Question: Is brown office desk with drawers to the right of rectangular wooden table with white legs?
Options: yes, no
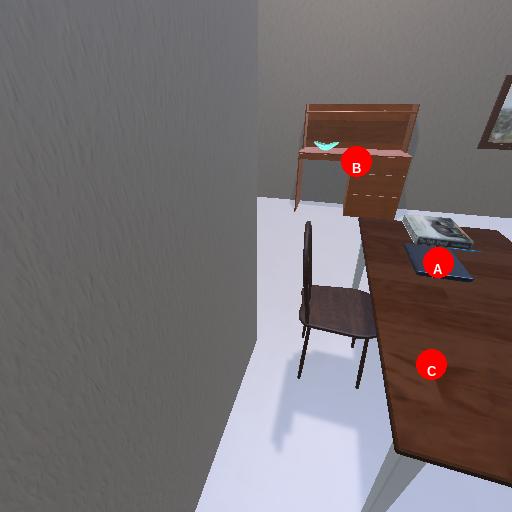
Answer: yes